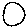
Label: moon